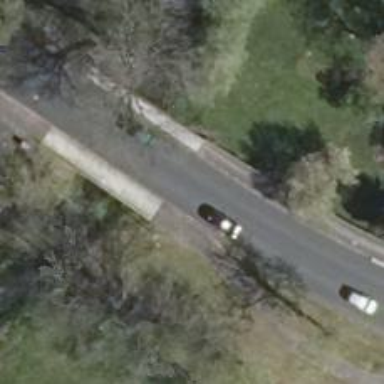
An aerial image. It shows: Primary highway bridge with asphalt surface.